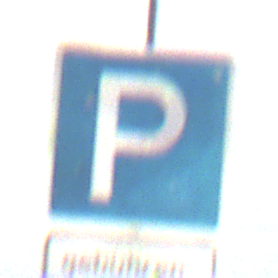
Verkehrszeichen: Parken
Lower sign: SonstigeBeschraenkungen3
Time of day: MorningAfternoon
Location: Outdoor (Suburban)
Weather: PartlyCloudy
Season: NotSpecified
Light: Natural